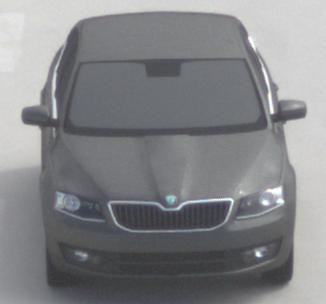
Make: Skoda
Model: Octavia 1.2 TSI
Detailed model: Octavia (III) Limousine
Model produced from: 2013/02
Model produced until: 2015/04
Doors: 5
Color: gray
Road condition: dry road
Daytime: midday
Contrast: medium contrast